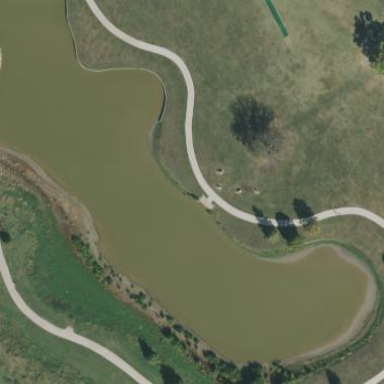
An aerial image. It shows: Pond surrounded by natural water.